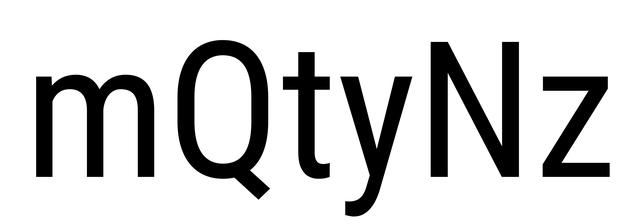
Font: Roboto_Condensed_Regular